Question: Edit: per the request of the commenters, we've created a small project that you can use to reproduce the issue. <URL>. Notice that when you run this project on iOS 15 or below, the pop-up responds to taps. On iOS 16, it does not respond to any taps.
We have a view controller that allows users to set notification preferences for a channel in our app. The view slides up from the bottom of the screen and dims the rest of screen with a semi-transparent background view. In iOS 15 and below, it worked as expected: you could dismiss the view by tapping the background or select a new option and tap "Apply". However, in iOS 16 the view and the semi-transparent background view are unresponsive to any taps.
What's most surprising is that we have nearly identical view controllers (ones that have a semi-transparent background view, that are presented as a popover from the 'UITabBarController', etc.) which work fine in both iOS 15 and iOS 16. And there doesn't appear to be any significant difference between the working and non-working views in iOS 16.
Things we've tried:
- 'UITabBarController'- '<UILabel: 0x133db3e10; frame = (78 0; 208 48); text = 'Every Post'; backgroundColor = UIExtendedGrayColorSpace 0 0; layer = <_UILabelLayer: 0x60000233c0a0>'- <URL>- 'isUserInteractionEnabled''true'
Here's what it looks like:

Here's the code that creates and displays the popup:
'''
let rootController = UIApplication.shared.windows.first!.rootViewController as! CustomTabBar
let popover = NotificationSettingsPopUpController(customTabBarController: rootController, delegateController: self)
popover.presentationController?.delegate = self
popover.displayFilterPopUp()
'''
Here's the code for the pop-up:
'''
class NotificationSettingsPopUpController: UIViewController {
var customTabBarController : CustomTabBar
let backgroundView : UIView = UIView()
let filterPopUpViewSlideDuration = 0.2
var filterPopUpViewHeight = CGFloat(0.52*Double(deviceScreenHeight))
let filterPopUpViewWidth = CGFloat(deviceScreenWidth)
let filterPopUpViewRadius = CGFloat(10.0)
let filterOptionsContainer = UIStackView()
// These variables will be used to handle the pan gesture
// to drag the class filter view on and off screen.
lazy var startingPosition = filterPopUpViewHeight*2.3
lazy var finalPosition = filterPopUpViewHeight*1.5
lazy var turningPointToShow = finalPosition*1.4
lazy var turningPointToHide = finalPosition*1.2
// Header Sizing Variables
let headerLabel : UILabel = UILabel()
var headerLabelTopMargin : CGFloat = 28
let headerLabelSideMargin : CGFloat = 20
// Header Sizing Variables
let descriptionLabel : UILabel = UILabel()
var descriptionLabelTopMargin : CGFloat = 45
let descriptionLabelSideMargin : CGFloat = 40
// Apply Button Variables
let applyButton = UIButton()
var applyButtonWidth: CGFloat = CGFloat(deviceScreenWidth)*0.85
var applyButtonHeight: CGFloat = 45
var applyButtonFontSize: CGFloat = 18
let applyButtonColor = UIColor.init(hex: "#207af3")
let applyButtonColorLight = UIColor.init(hex: "#3686f3")
// Sort option buttons
let everyPostOption : MenuOptionsView = MenuOptionsView()
let topDailyOption : MenuOptionsView = MenuOptionsView()
let topWeeklyOption : MenuOptionsView = MenuOptionsView()
let topMonthlyOption : MenuOptionsView = MenuOptionsView()
let neverOption : MenuOptionsView = MenuOptionsView()
var currentlySelectedOption : String
// Delegate Controller
var delegateController : PostsInChannelViewController
init(customTabBarController: CustomTabBar, delegateController: PostsInChannelViewController){
// Set the initial sort option
self.currentlySelectedOption = "Top Weekly Post"
if let settings = getSettingsForChannel(delegateController.channel.id){
if settings.keys.contains("notificationPreference"){
self.currentlySelectedOption = settings["notificationPreference"] ?? "Top Weekly Post"
}
}
// set delegate controller
self.delegateController = delegateController
// set viewToReturnTo so the correct view is displayed
// once the class filter view is dismissed
self.customTabBarController = customTabBarController
super.init(nibName: nil, bundle: nil)
// add class filter view and background to the window
customTabBarController.view.addSubview(backgroundView)
customTabBarController.view.addSubview(view)
// display translucent black backdrop to hide classes view
// when class filter view is being displayed
backgroundView.backgroundColor = UIColor(hex: "#000000", alpha: 0)
backgroundView.frame = CGRect(x: 0, y: -deviceScreenHeight, width: deviceScreenWidth, height: deviceScreenHeight)
// adjust layout variables based on screen size
if UIDevice().screenType == .iPhones_6_6s_7_8 || UIDevice().screenType == .iPhone_12Mini {
filterPopUpViewHeight = CGFloat(0.55*Double(deviceScreenHeight))
startingPosition = filterPopUpViewHeight*2.3
finalPosition = filterPopUpViewHeight*1.5
turningPointToShow = finalPosition*1.4
turningPointToHide = finalPosition*1.2
}
if UIDevice().screenType == .iPhones_6_6s_7_8{
filterPopUpViewHeight = CGFloat(0.65*Double(deviceScreenHeight))
}
if UIDevice().screenType == .iPhone_XSMax_ProMax || UIDevice().screenType == .iPhone_12ProMax{
filterPopUpViewHeight = CGFloat(0.47*Double(deviceScreenHeight))
}
// position class filter view off-screen initially (tried to do this
// with layout anchors but seemed more complicated than it was
// worth - could try doing it again if we find it's necessary)
view.frame = CGRect(x: 0, y: CGFloat(deviceScreenHeight), width: filterPopUpViewWidth, height: filterPopUpViewHeight)
view.layer.cornerRadius = filterPopUpViewRadius
view.backgroundColor = .white
}
// add gesture recognizers so that when user taps outside of
// class filter view or swipes down, the class filter view is dismissed
override func viewDidLoad() {
backgroundView.addGestureRecognizer(UITapGestureRecognizer(target: self, action: #selector(dismissMyself)))
// Set up the header label
view.addSubview(headerLabel)
headerLabel.text = "Notify me"
headerLabel.font = .systemFont(ofSize: 24, weight: .bold)
headerLabel.sizeToFit()
if (UIDevice().screenType == .iPhone_XSMax_ProMax || UIDevice().screenType == .iPhones_X_XS_12MiniSimulator || UIDevice().screenType == .iPhone_XR_11) && iOSIsOld {
headerLabelTopMargin += 15
}
headerLabel.translatesAutoresizingMaskIntoConstraints = false
NSLayoutConstraint.activate([
headerLabel.leftAnchor.constraint(equalTo: view.leftAnchor, constant: headerLabelSideMargin),
headerLabel.topAnchor.constraint(equalTo: view.topAnchor, constant: headerLabelTopMargin),
])
setUpFilterOptions()
setUpApplyButton()
}
func setUpApplyButton() {
// Create apply now button
applyButton.translatesAutoresizingMaskIntoConstraints = false
applyButton.layer.cornerRadius = applyButtonHeight/2
if(UIDevice().screenType == .iPhones_5_5s_5c_SE){applyButtonFontSize -= 4}
applyButton.titleLabel?.font = UIFont.systemFont(ofSize: applyButtonFontSize, weight: UIFont.Weight.regular)
applyButton.setTitle("Apply", for: .normal)
applyButton.setTitleColor(UIColor.white, for: .normal)
applyButton.backgroundColor = applyButtonColor
// Add gesture recognizer for the apply button
applyButton.addTarget(self, action: #selector(applyButtonTapped), for: .touchUpInside)
applyButton.addTarget(self, action: #selector(applyButtonTouchedDown), for: .touchDown)
// Add apply button to the view and set position
view.addSubview(applyButton)
NSLayoutConstraint.activate([
applyButton.topAnchor.constraint(equalTo: filterOptionsContainer.bottomAnchor, constant: 22),
applyButton.widthAnchor.constraint(equalToConstant: applyButtonWidth),
applyButton.heightAnchor.constraint(equalToConstant: applyButtonHeight),
applyButton.centerXAnchor.constraint(equalTo: view.centerXAnchor),
])
}
func setUpFilterOptions() {
filterOptionsContainer.translatesAutoresizingMaskIntoConstraints = false
filterOptionsContainer.axis = NSLayoutConstraint.Axis.vertical
filterOptionsContainer.distribution = UIStackView.Distribution.fillEqually
filterOptionsContainer.alignment = UIStackView.Alignment.center
filterOptionsContainer.spacing = 5
view.addSubview(filterOptionsContainer)
filterOptionsContainer.addArrangedSubview(everyPostOption)
filterOptionsContainer.addArrangedSubview(topDailyOption)
filterOptionsContainer.addArrangedSubview(topWeeklyOption)
filterOptionsContainer.addArrangedSubview(topMonthlyOption)
filterOptionsContainer.addArrangedSubview(neverOption)
everyPostOption.iconView.text = String.fontAwesomeIcon(name: .bell)
topDailyOption.iconView.text = String.fontAwesomeIcon(name: .bell)
topWeeklyOption.iconView.text = String.fontAwesomeIcon(name: .bell)
topMonthlyOption.iconView.text = String.fontAwesomeIcon(name: .bell)
neverOption.iconView.text = String.fontAwesomeIcon(name: .bell)
everyPostOption.infoLabel.text = "Every Post"
topDailyOption.infoLabel.text = "Top Daily Post"
topWeeklyOption.infoLabel.text = "Top Weekly Post"
topMonthlyOption.infoLabel.text = "Top Monthly Post"
neverOption.infoLabel.text = "Never"
everyPostOption.addTarget(self, action: #selector(selectNewSortOption(_:)), for: .touchUpInside)
topDailyOption.addTarget(self, action: #selector(selectNewSortOption(_:)), for: .touchUpInside)
topWeeklyOption.addTarget(self, action: #selector(selectNewSortOption(_:)), for: .touchUpInside)
topMonthlyOption.addTarget(self, action: #selector(selectNewSortOption(_:)), for: .touchUpInside)
neverOption.addTarget(self, action: #selector(selectNewSortOption(_:)), for: .touchUpInside)
switch(currentlySelectedOption) {
case "Every Post":
everyPostOption.backgroundColor = UIColor.init(hex: "#F2F2F2")
everyPostOption.checkmarkIconView.isHidden = false
case "Top Daily Post":
topDailyOption.backgroundColor = UIColor.init(hex: "#F2F2F2")
topDailyOption.checkmarkIconView.isHidden = false
case "Top Weekly Post":
topWeeklyOption.backgroundColor = UIColor.init(hex: "#F2F2F2")
topWeeklyOption.checkmarkIconView.isHidden = false
case "Top Monthly Post":
topMonthlyOption.backgroundColor = UIColor.init(hex: "#F2F2F2")
topMonthlyOption.checkmarkIconView.isHidden = false
case "Never":
neverOption.backgroundColor = UIColor.init(hex: "#F2F2F2")
neverOption.checkmarkIconView.isHidden = false
default:
assert(false)
return
}
NSLayoutConstraint.activate([
filterOptionsContainer.topAnchor.constraint(equalTo: headerLabel.bottomAnchor, constant: 20),
filterOptionsContainer.centerXAnchor.constraint(equalTo: view.centerXAnchor),
])
}
@objc func applyButtonTapped(_ sender: UIButton) {
// Store the preference in user defaults so that
// we can display what setting they have next time they open it
storeSettingsForChannel(settingName: "notificationPreference", settingValue: currentlySelectedOption, channel: delegateController.channel.id)
// send the preference to the server
if let uuid = getUUID(){
setUserChannelNotificationPreference(uuid: uuid, channelID: delegateController.channel.id, preference: currentlySelectedOption)
}
// Dismiss Filter modal screen
dismissMyself()
}
@objc func applyButtonTouchedDown(_ sender: UIButton){
sender.backgroundColor = applyButtonColorLight
}
@objc func selectNewSortOption(_ sender: MenuOptionsView) {
everyPostOption.backgroundColor = .white
topDailyOption.backgroundColor = .white
topWeeklyOption.backgroundColor = .white
topMonthlyOption.backgroundColor = .white
neverOption.backgroundColor = .white
everyPostOption.checkmarkIconView.isHidden = true
topDailyOption.checkmarkIconView.isHidden = true
topWeeklyOption.checkmarkIconView.isHidden = true
topMonthlyOption.checkmarkIconView.isHidden = true
neverOption.checkmarkIconView.isHidden = true
sender.backgroundColor = UIColor.init(hex: "#F2F2F2")
sender.checkmarkIconView.isHidden = false
currentlySelectedOption = sender.infoLabel.text ?? "Top Weekly Post"
}
// this function sets up and displays the class filter view -
// this gets called from the home view controller
func displayFilterPopUp() {
backgroundView.frame = CGRect(x: 0, y: 0, width: deviceScreenWidth, height: deviceScreenHeight)
// slide in class filter view with animation
UIView.animate(withDuration: filterPopUpViewSlideDuration, delay: 0, options: .curveEaseOut, animations: {
self.backgroundView.backgroundColor = UIColor(hex: "#000000", alpha: 0.5)
self.view.frame = CGRect(x: 0, y: CGFloat(deviceScreenHeight)-self.filterPopUpViewHeight, width: self.filterPopUpViewWidth, height: self.filterPopUpViewHeight)
})
}
// This function slides the class filter view off-screen and fades out the backgroundView
override func dismissMyself() {
UIView.animate(withDuration: filterPopUpViewSlideDuration, animations: {
self.backgroundView.alpha = 0
self.view.frame = CGRect(x: 0, y: CGFloat(deviceScreenHeight), width: self.filterPopUpViewWidth, height: self.filterPopUpViewHeight)
self.delegateController.headerLabel.textColor = .black
self.delegateController.headerCaret.textColor = .black
}, completion : { finished in
self.backgroundView.frame = CGRect(x: 0, y: deviceScreenHeight, width: deviceScreenWidth, height: deviceScreenHeight)
self.view.removeFromSuperview()
})
}
required init?(coder: NSCoder) {
fatalError("init(coder:) has not been implemented")
}
}
'''
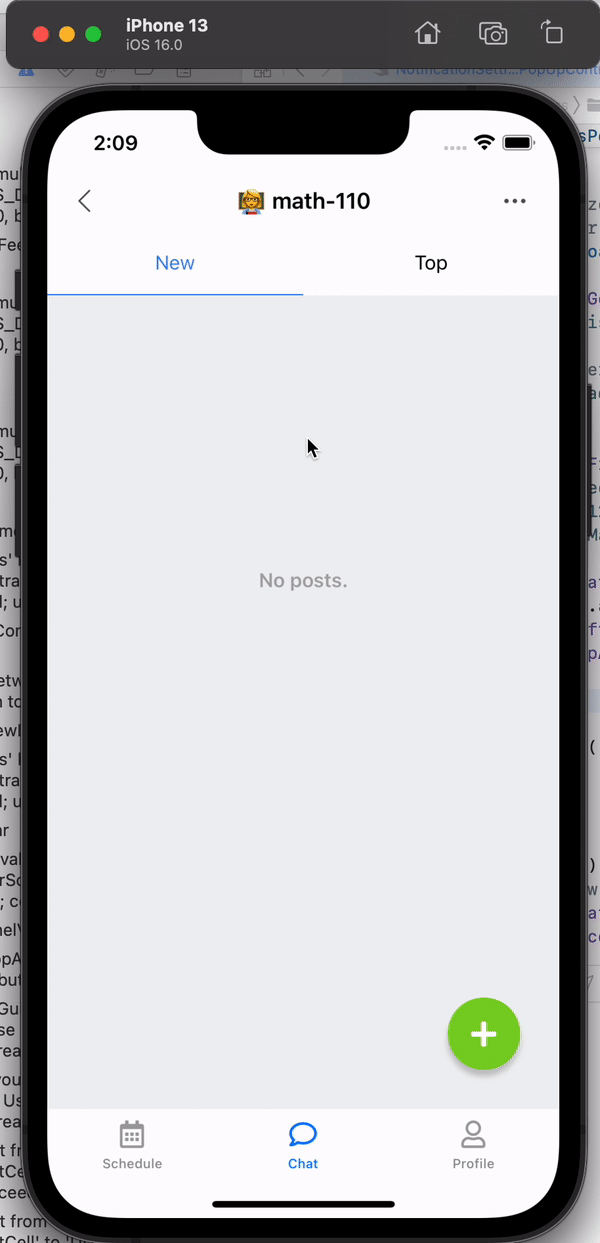
Answer: The fix is to add popover controller to controllers hierarchy
'''
let popover = FlagPopUpController(delegateController: self)
popover.presentationController?.delegate = self
popover.displayFlagPopUp()
self.addChild(popover) // << here !!
popover.didMove(toParent: self) // << here !!
'''
Tested with Xcode 14b5 / iOS 16